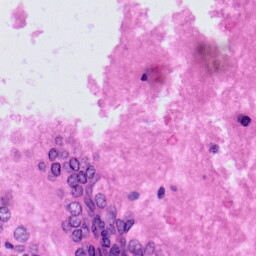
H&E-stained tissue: Prostate